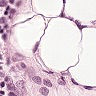
Metastatic tissue present: no